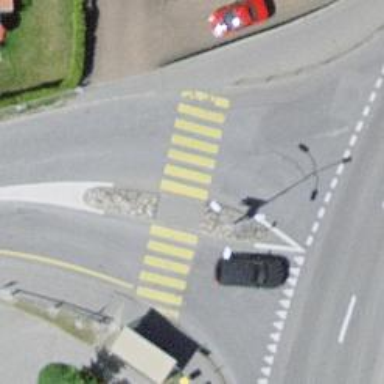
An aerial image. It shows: Uncontrolled zebra crossing with pedestrian island.